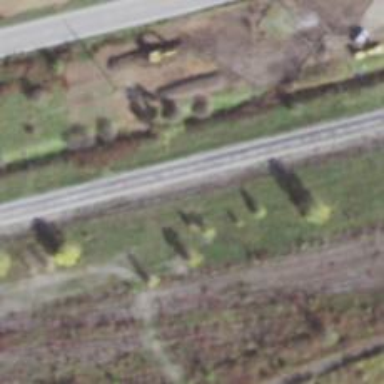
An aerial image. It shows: Disused railway.